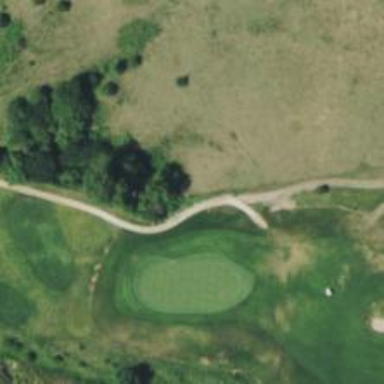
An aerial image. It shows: Path for both road and golf.